Interaction volume radius: 5 \u00c5
Interaction volume height: 15 \u00c5
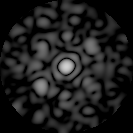
Disorder parameter: 0.6886